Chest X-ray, PA view. Patient: 50 years old, sex F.
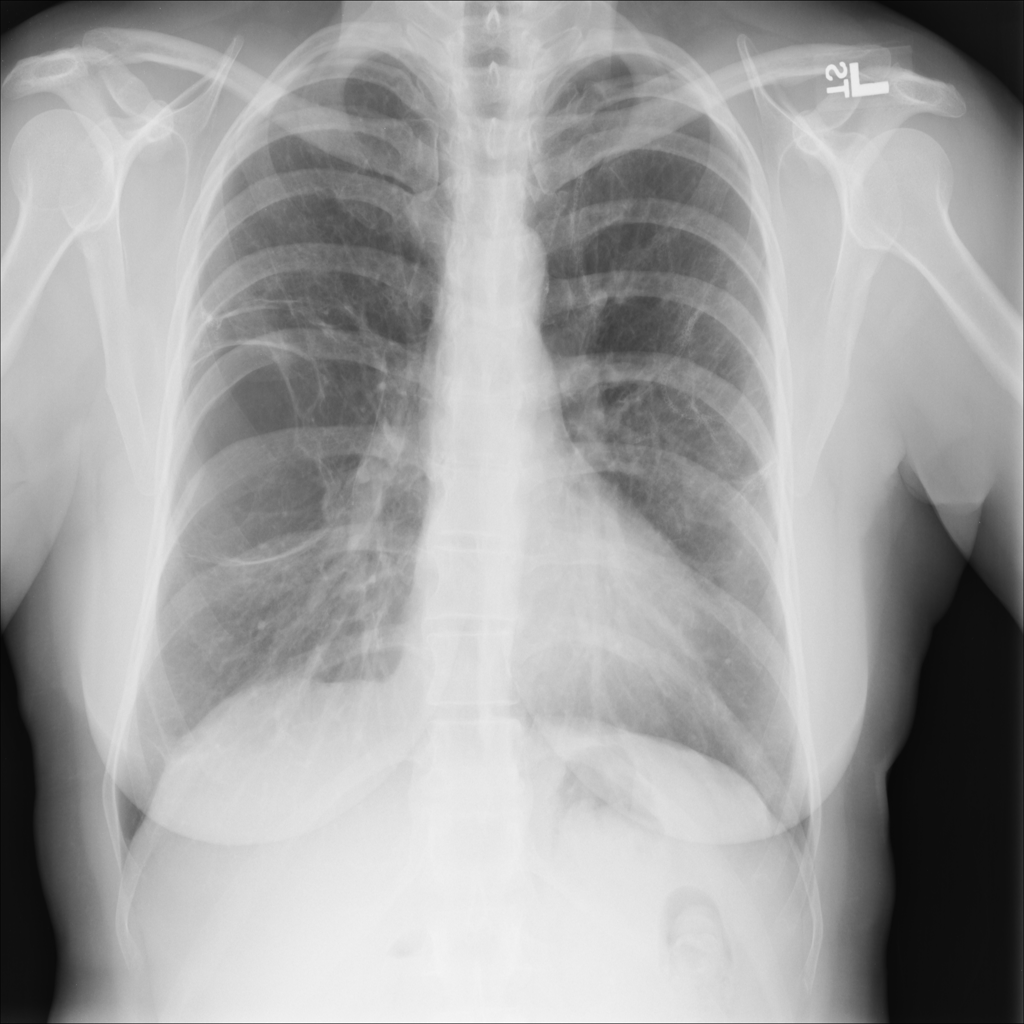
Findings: Fibrosis